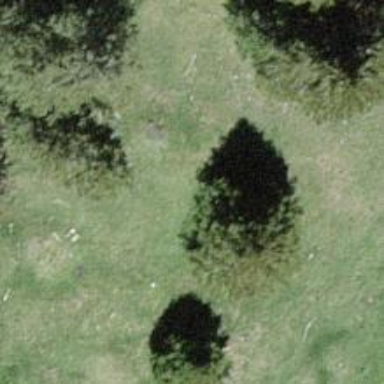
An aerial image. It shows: Needle-leaved tree in nature.